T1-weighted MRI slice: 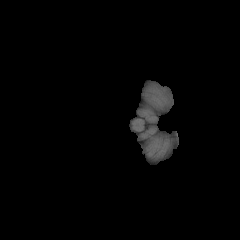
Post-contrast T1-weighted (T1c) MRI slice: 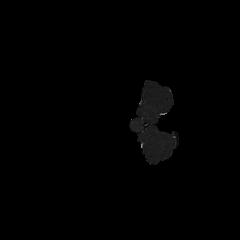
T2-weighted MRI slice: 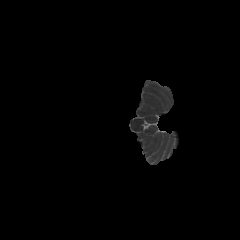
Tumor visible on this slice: no